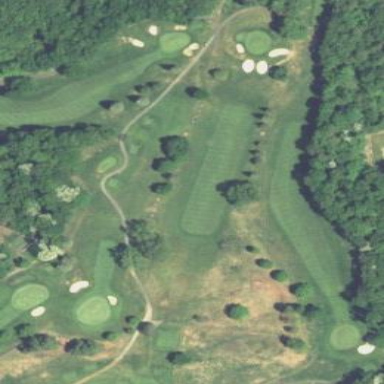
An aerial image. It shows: Golf fairway in the image.